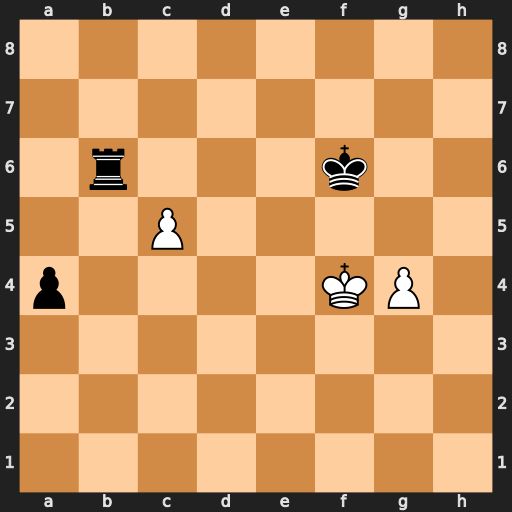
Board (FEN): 8/8/1r3k2/2P5/p4KP1/8/8/8
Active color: w
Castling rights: -
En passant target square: -
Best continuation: cxb6 a3 b7 a2 b8=Q a1=Q Qh8+ Ke6 Qxa1